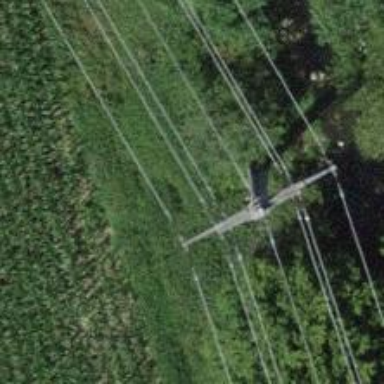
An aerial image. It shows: Power pole.